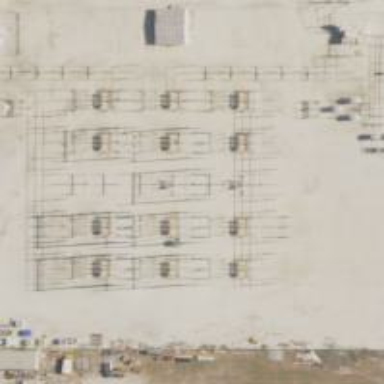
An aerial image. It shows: Switch for power supply.